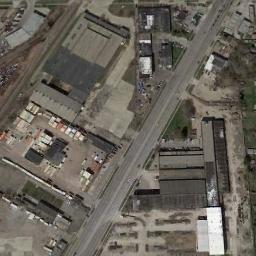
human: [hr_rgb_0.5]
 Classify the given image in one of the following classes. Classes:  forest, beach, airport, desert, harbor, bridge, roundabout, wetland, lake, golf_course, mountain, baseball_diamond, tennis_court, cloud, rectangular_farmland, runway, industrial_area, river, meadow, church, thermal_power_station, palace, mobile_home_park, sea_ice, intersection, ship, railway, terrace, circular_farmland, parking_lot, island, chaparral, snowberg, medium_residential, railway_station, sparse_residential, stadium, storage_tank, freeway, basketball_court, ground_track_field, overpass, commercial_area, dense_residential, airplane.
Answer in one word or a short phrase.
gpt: industrial_area